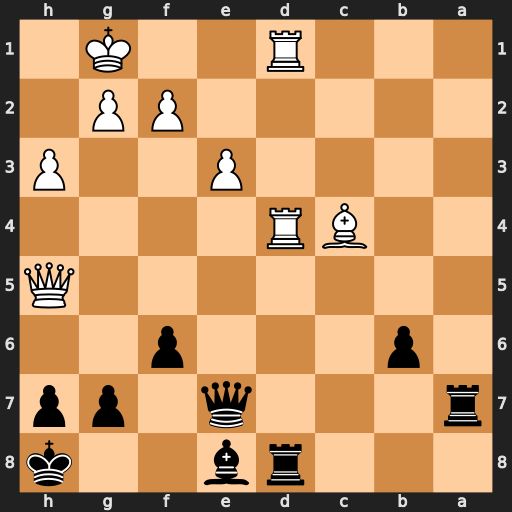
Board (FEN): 3rb2k/r3q1pp/1p3p2/7Q/2BR4/4P2P/5PP1/3R2K1
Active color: b
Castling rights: -
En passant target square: -
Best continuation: Rxd4 Qxe8+ Qxe8